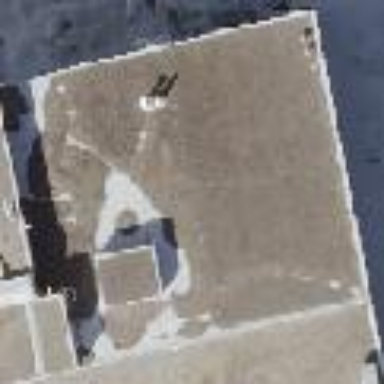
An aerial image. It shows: Commercial building with flat roof.